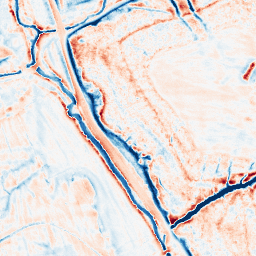
Category: edge_preserving
Decomposition family: guided
Decomposition parameters: radius: 4
eps: 0.01
Upsampling method: regularized
Upsampling parameters: scale: 4
lambda_reg: 0.001
Upsampling scale: 4